A spectrogram of one vibration snapshot from a rotating bearing is shown (time on one axis, frequency on the other). What is the most likely bearing condition (normal, inner_race, outer_race, ball)?
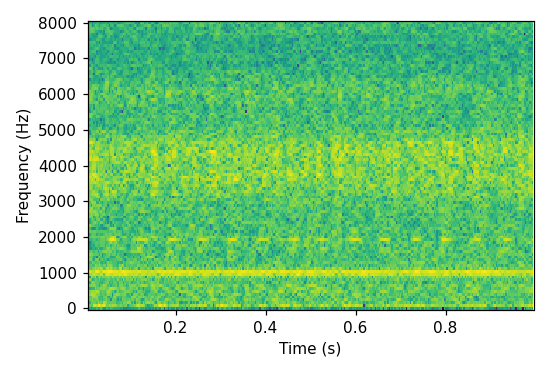
Answer: normal